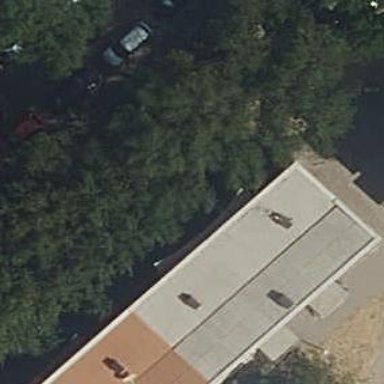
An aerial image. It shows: Apartment building with hipped roof.